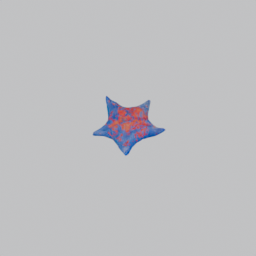
Label: animals